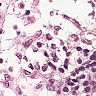
Metastatic tissue present: no